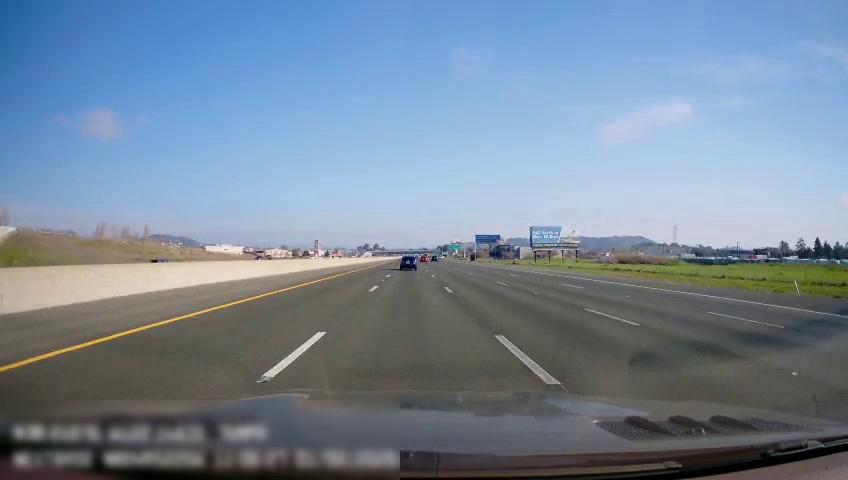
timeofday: Day
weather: Sunny
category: Drivable Space
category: Vehicles | Car
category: Lanes | Current Lane
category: Lanes | Alternate Lane
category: Lanes | Current Lane
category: Lanes | Alternate Lane
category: Lanes | Alternate Lane
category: Lanes | Alternate Lane
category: Traffic | Signs